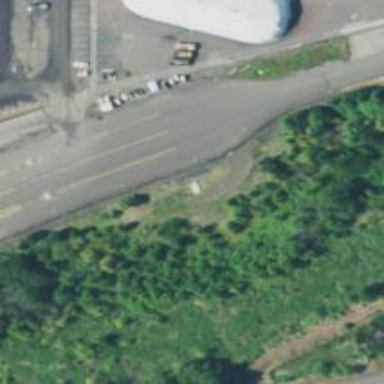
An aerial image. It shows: Unclassified road with sidewalk on the left.